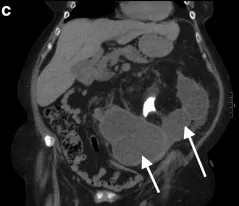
Noncontrast CT images of a 64-year-old woman with chronically obstructed horseshoe kidney. (c) Persistent severe pyonephrosis (arrows) in interpole and inferior pole of left horseshoe kidney moiety prompted placement of second percutaneous nephrostomy tube.
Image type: radiology (ct)